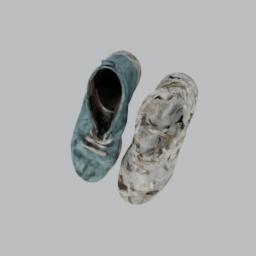
Label: people